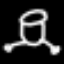
Label: frog